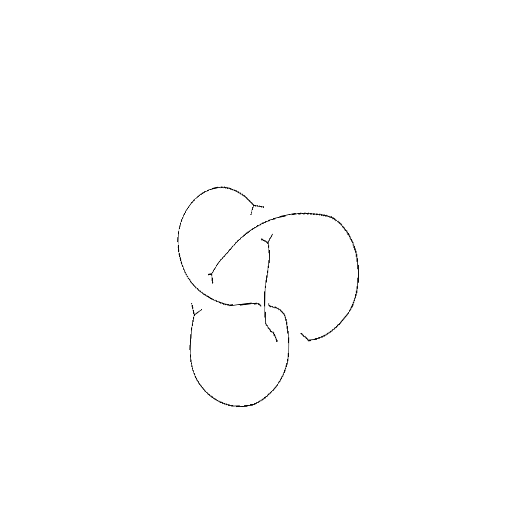
Crossing number: 4